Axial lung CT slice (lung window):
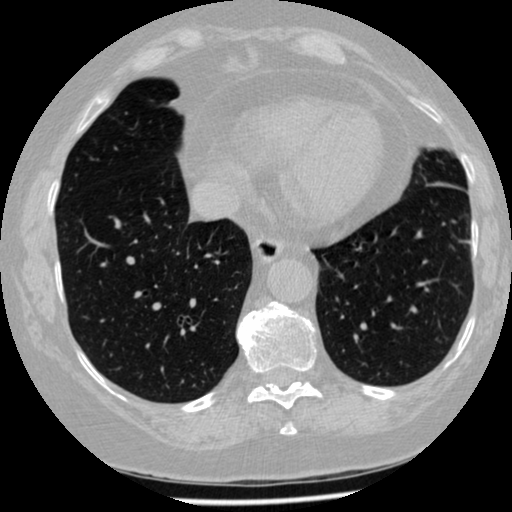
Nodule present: no